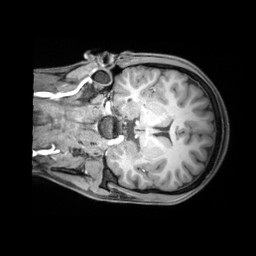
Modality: T1w
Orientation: coronal
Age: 24
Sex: female
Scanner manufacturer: siemens
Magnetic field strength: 3 T
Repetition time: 1.97 s
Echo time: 0.00206 s